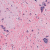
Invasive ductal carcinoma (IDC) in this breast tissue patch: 1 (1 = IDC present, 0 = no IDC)